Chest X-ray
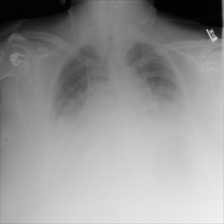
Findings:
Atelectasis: negative
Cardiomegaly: negative
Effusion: positive
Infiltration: negative
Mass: negative
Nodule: negative
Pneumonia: negative
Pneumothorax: negative
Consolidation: negative
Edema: negative
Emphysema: negative
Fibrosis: negative
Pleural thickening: negative
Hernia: negative